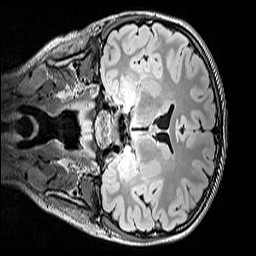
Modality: FLAIR
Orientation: coronal
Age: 12
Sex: female
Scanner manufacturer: siemens
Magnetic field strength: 3 T
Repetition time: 5 s
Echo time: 0.388 s